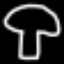
Label: mushroom